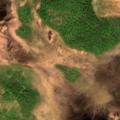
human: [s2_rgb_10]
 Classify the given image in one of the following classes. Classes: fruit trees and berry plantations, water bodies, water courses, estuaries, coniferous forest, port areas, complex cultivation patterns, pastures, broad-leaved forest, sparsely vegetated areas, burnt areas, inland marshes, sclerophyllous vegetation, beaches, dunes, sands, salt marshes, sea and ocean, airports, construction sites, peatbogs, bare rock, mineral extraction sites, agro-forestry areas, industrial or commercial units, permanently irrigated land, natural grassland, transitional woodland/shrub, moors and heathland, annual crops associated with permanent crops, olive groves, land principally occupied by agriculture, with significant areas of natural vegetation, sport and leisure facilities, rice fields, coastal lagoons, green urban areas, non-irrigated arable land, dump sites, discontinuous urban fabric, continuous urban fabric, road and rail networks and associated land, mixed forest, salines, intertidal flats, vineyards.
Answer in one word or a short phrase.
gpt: coniferous forest, mixed forest, peatbogs